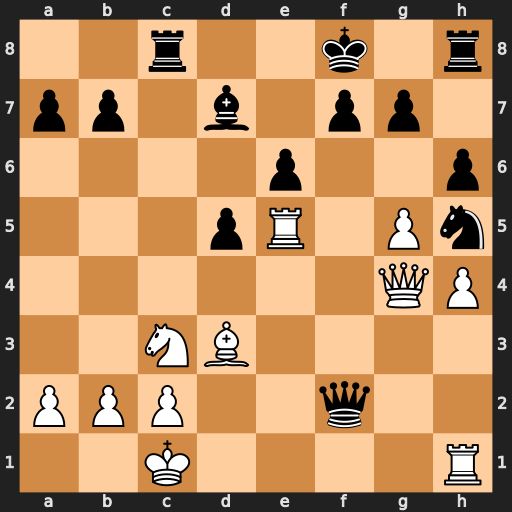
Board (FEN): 2r2k1r/pp1b1pp1/4p2p/3pR1Pn/6QP/2NB4/PPP2q2/2K4R
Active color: w
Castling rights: -
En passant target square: -
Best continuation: Rf1 Qxf1+ Bxf1